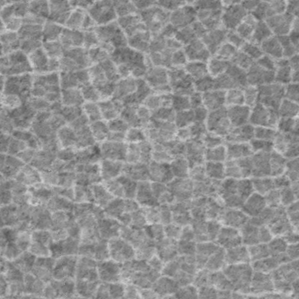
Label: frost